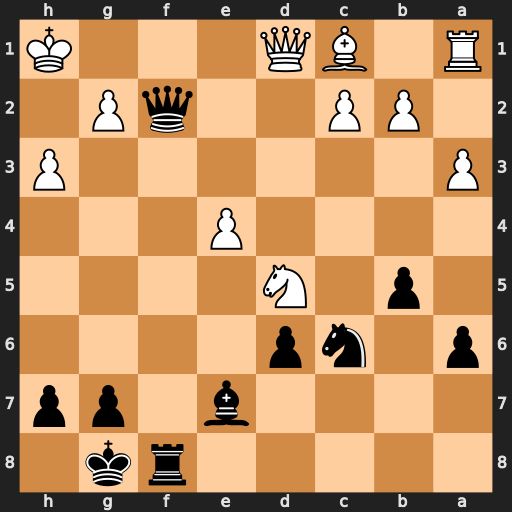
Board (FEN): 5rk1/4b1pp/p1np4/1p1N4/4P3/P6P/1PP2qP1/R1BQ3K
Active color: b
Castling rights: -
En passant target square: -
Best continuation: Qf1+ Qxf1 Rxf1+ Kh2 Bg5 Bxg5 Rxa1